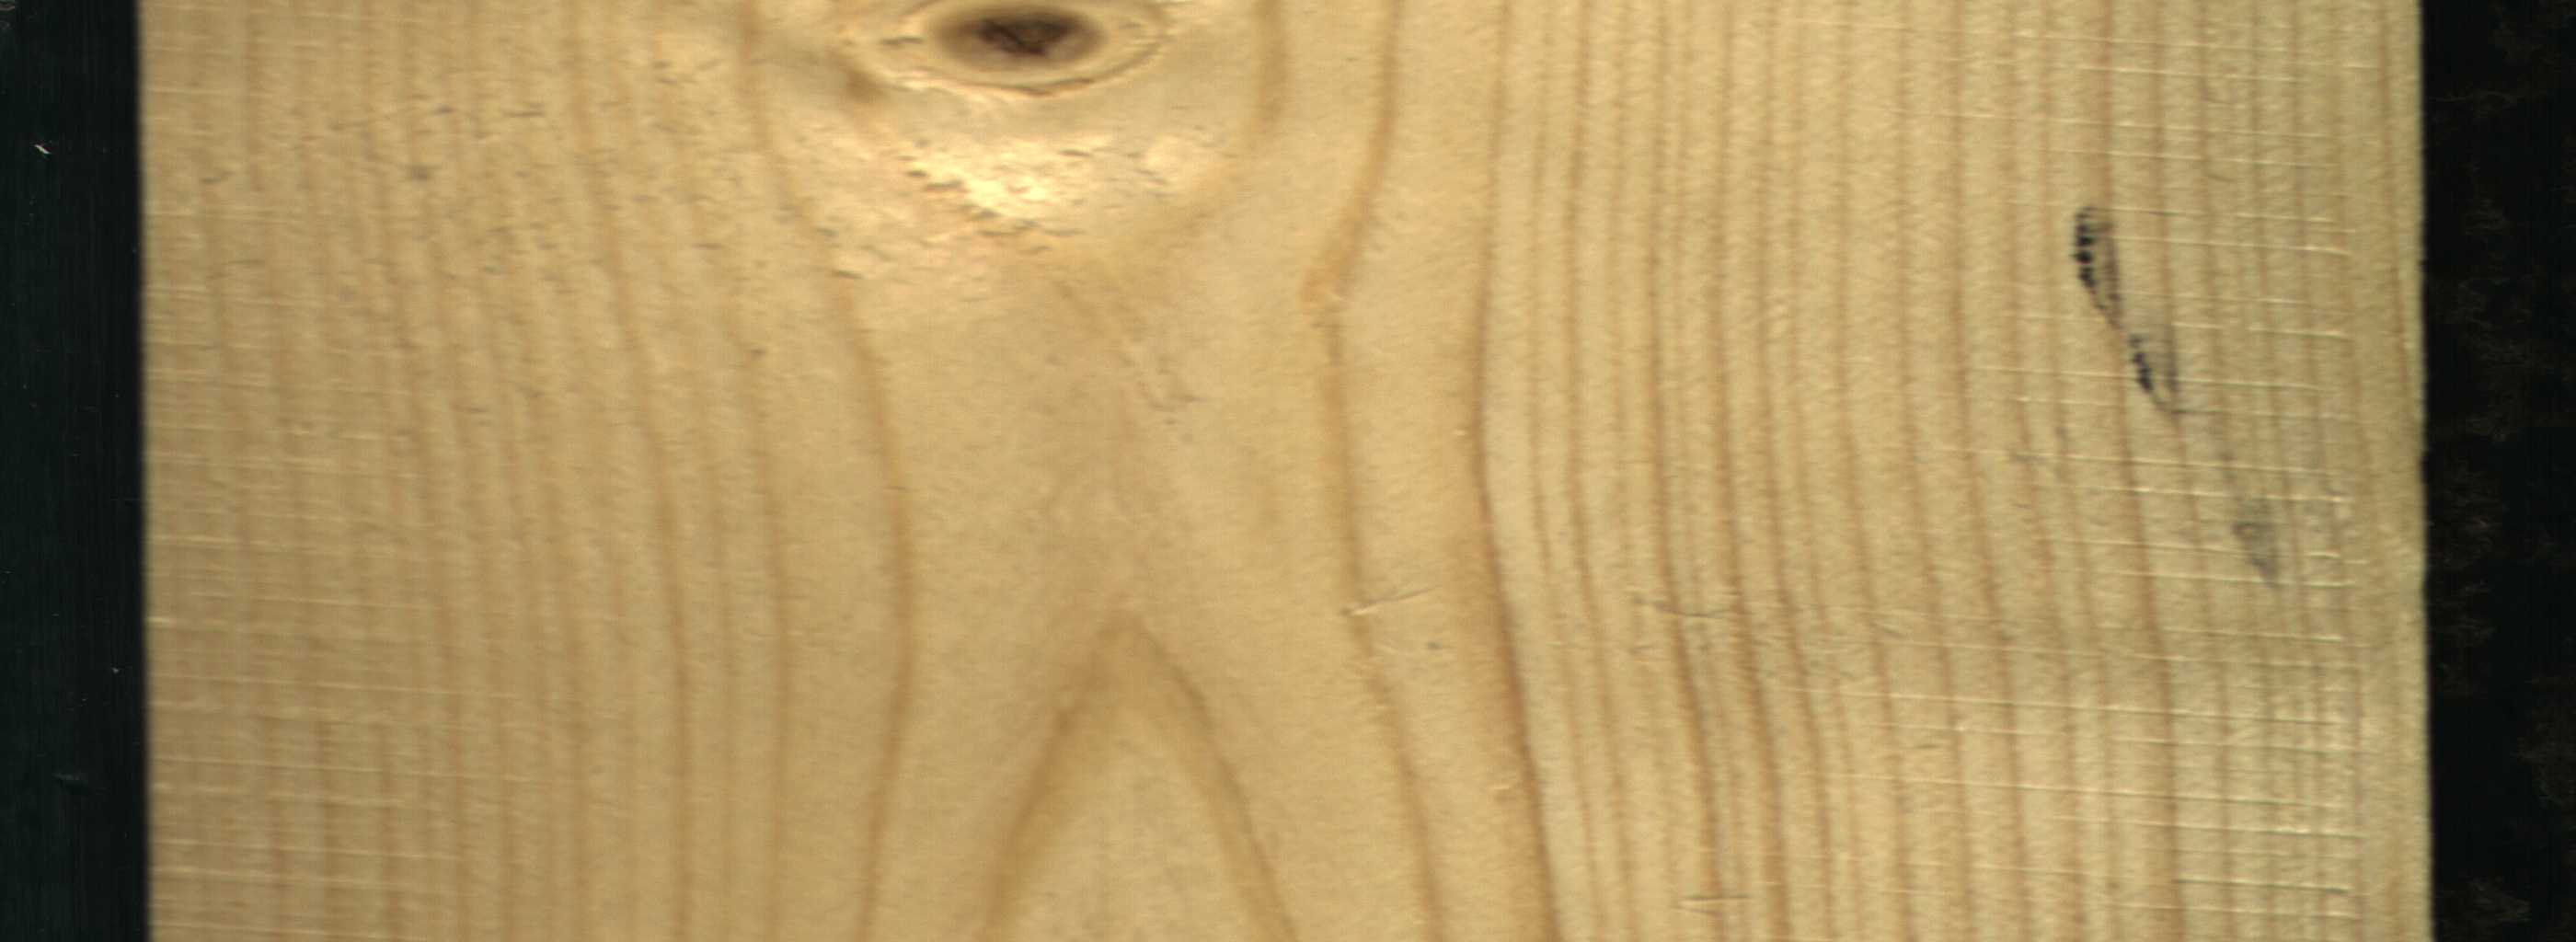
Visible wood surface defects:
Live_Knot